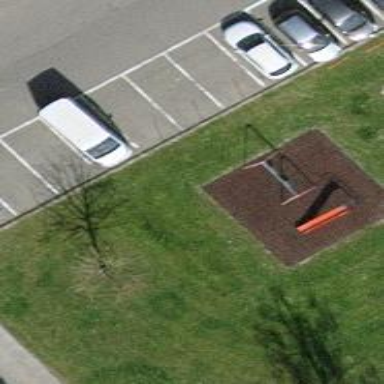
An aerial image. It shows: Parking area with surface.